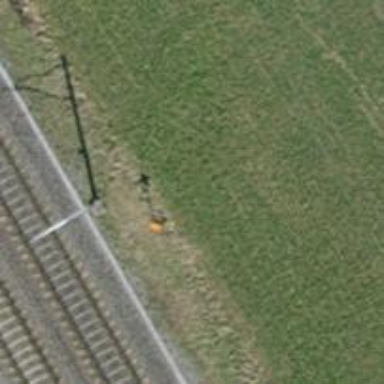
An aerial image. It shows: Pipeline marker.